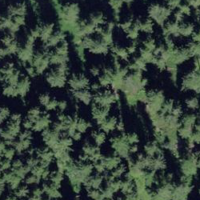
EUNIS habitat code: 43
Species observed at this site:
Cirsium heterophyllum